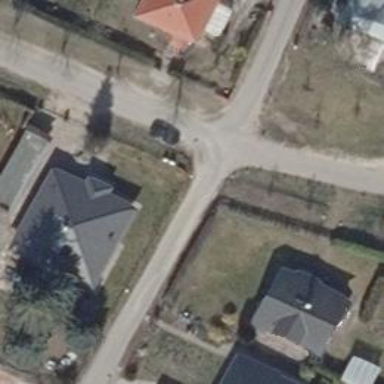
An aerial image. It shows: Smooth asphalt road in residential area.